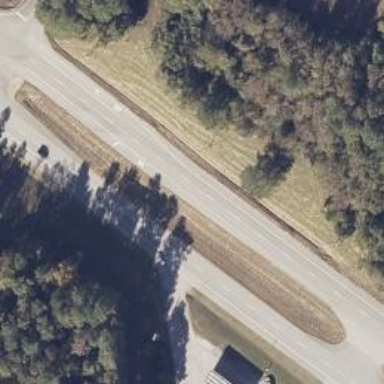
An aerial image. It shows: Asphalt trunk highway.